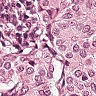
Metastatic tissue present: yes